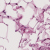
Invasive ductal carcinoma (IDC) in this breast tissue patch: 0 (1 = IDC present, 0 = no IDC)